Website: home-depot
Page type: cart
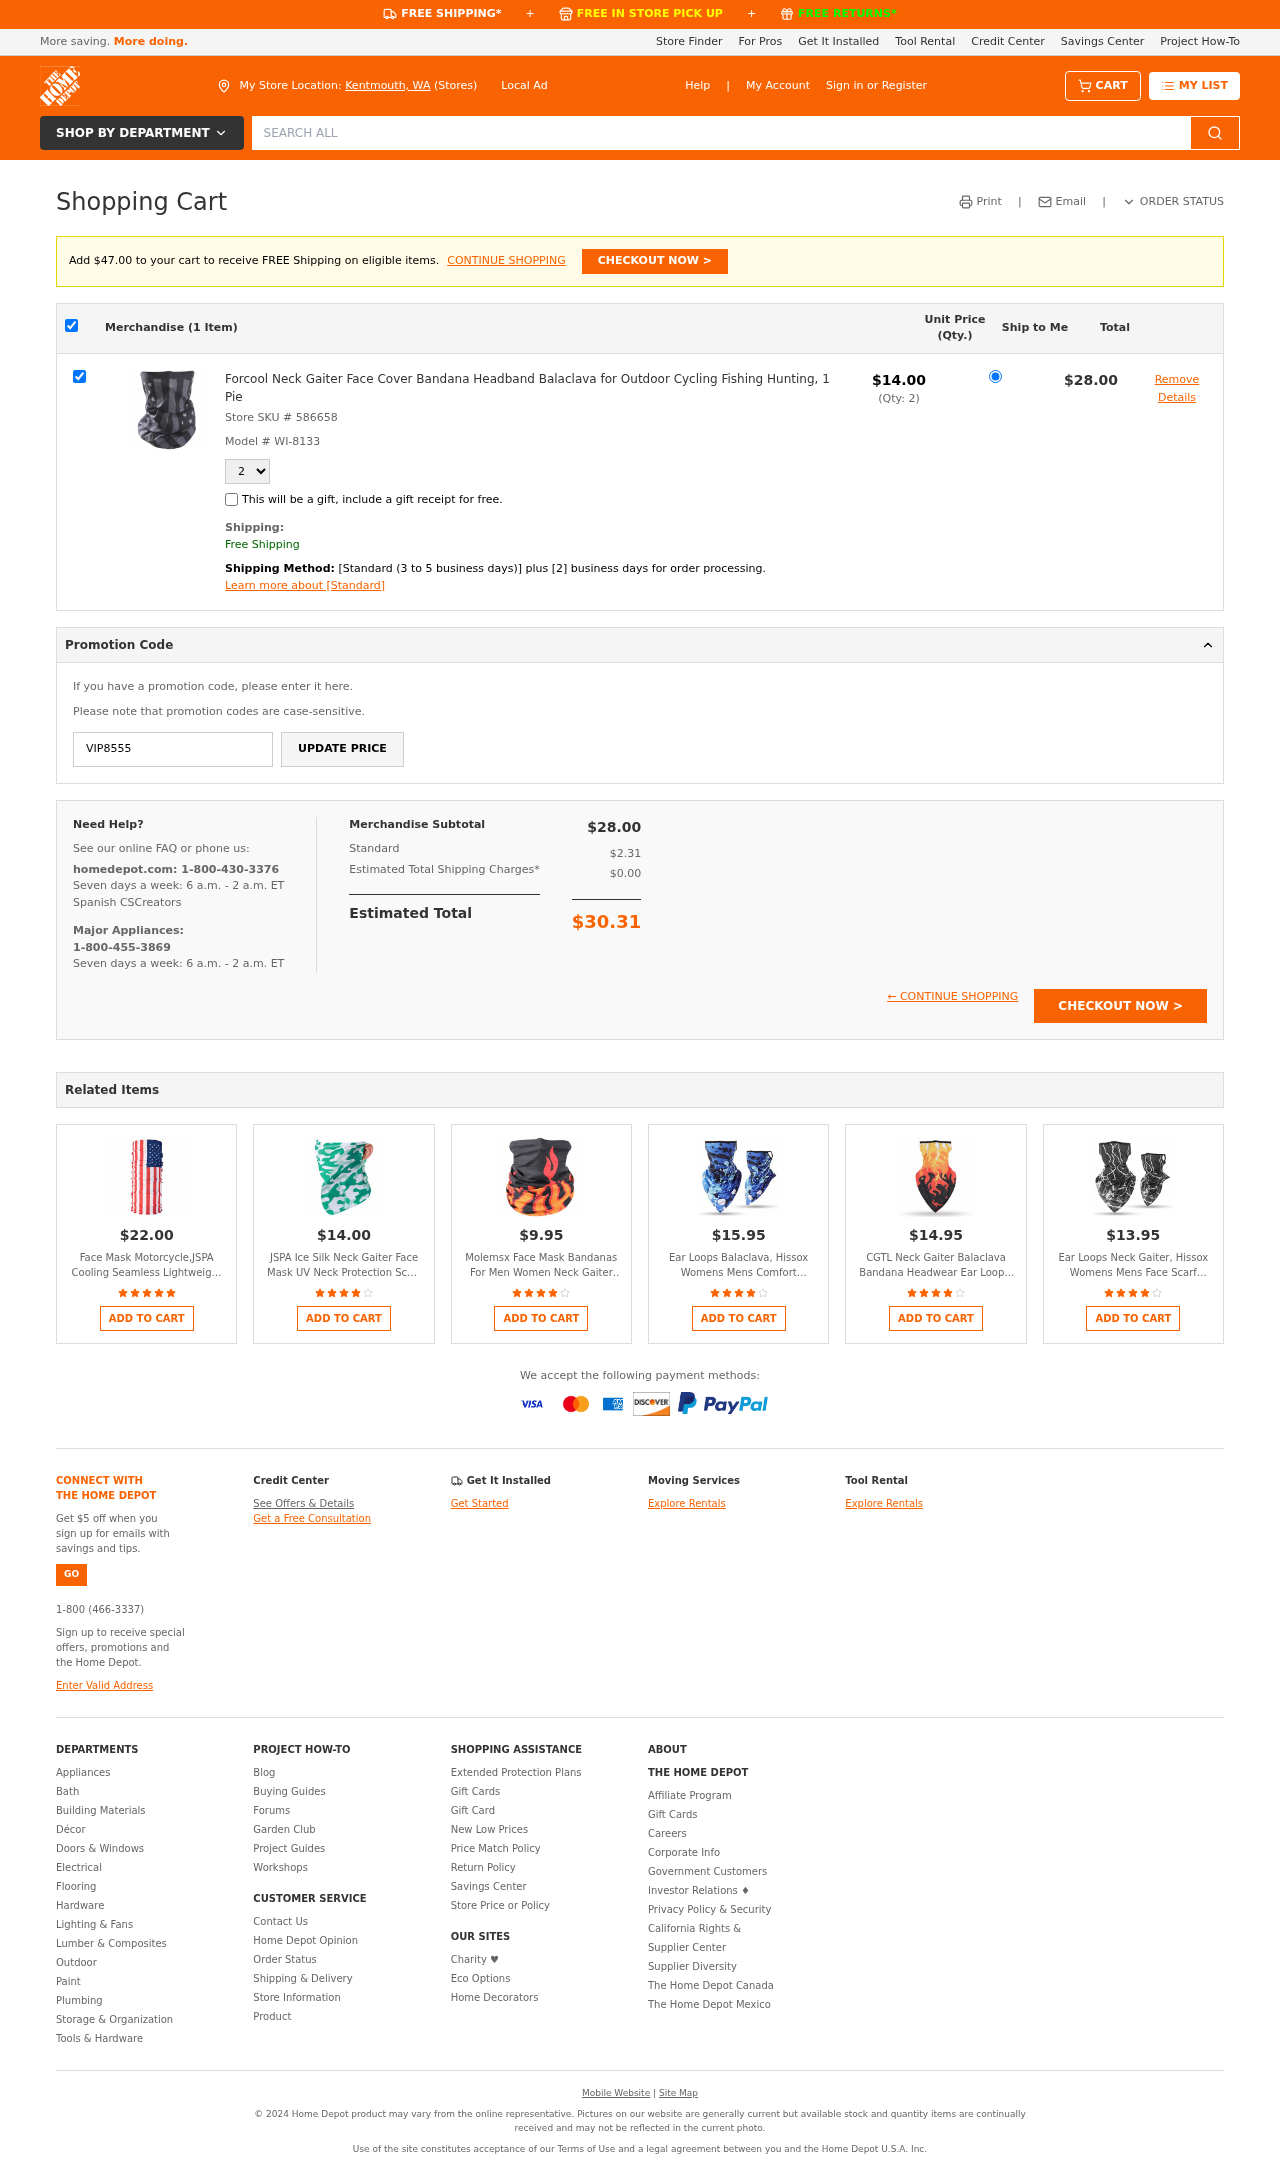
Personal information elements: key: PII_CITY_STATE
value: Kentmouth, WA
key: PII_PROMO_CODE
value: VIP8555
Product elements: key: PRODUCT1_NAME
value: Forcool Neck Gaiter Face Cover Bandana Headband Balaclava for Outdoor Cycling Fishing Hunting, 1 Pie
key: PRODUCT1_PRICE
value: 14
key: PRODUCT1_QUANTITY
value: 2
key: PRODUCT2_NAME
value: Face Mask Motorcycle,JSPA Cooling Seamless Lightweight Thin Moisture Wicking Neck Gaiter Summer Prot
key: PRODUCT2_PRICE
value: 22
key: PRODUCT2_RATING
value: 4.5
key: PRODUCT3_NAME
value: JSPA Ice Silk Neck Gaiter Face Mask UV Neck Protection Scarf Fishing Outdoor Bandanas for Men
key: PRODUCT3_PRICE
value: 14
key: PRODUCT3_RATING
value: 3.9
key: PRODUCT4_NAME
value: Molemsx Face Mask Bandanas For Men Women Neck Gaiter Summer Cooling Face Cover Face Dust Mask for Fi
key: PRODUCT4_PRICE
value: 9.95
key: PRODUCT4_RATING
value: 3.9
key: PRODUCT5_NAME
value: Ear Loops Balaclava, Hissox Womens Mens Comfort Bandana Face Scarf Bandana Mask Neck Gaiters Outdoor
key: PRODUCT5_PRICE
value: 15.95
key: PRODUCT5_RATING
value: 3.7
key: PRODUCT6_NAME
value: CGTL Neck Gaiter Balaclava Bandana Headwear Ear Loops, Ice Silk Cooling Sports Face Scarf for Dust O
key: PRODUCT6_PRICE
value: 14.95
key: PRODUCT6_RATING
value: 4.2
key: PRODUCT7_NAME
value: Ear Loops Neck Gaiter, Hissox Womens Mens Face Scarf Shield Bandana Ear Loops Dust UV Balaclava Outd
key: PRODUCT7_PRICE
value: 13.95
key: PRODUCT7_RATING
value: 3.5
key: PRODUCT1_SKU
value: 586658
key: PRODUCT1_MODEL
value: WI-8133
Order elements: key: AMOUNT_TO_FREE_SHIPPING
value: $47.00
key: ORDER_NUM_ITEMS
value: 1
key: ORDER_SUBTOTAL
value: $28.00
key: ORDER_TAX
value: $2.31
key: ORDER_SHIPPING_COST
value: $0.00
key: ORDER_TOTAL
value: $30.31
Search elements: key: HEADER_SEARCH
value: SEARCH ALL